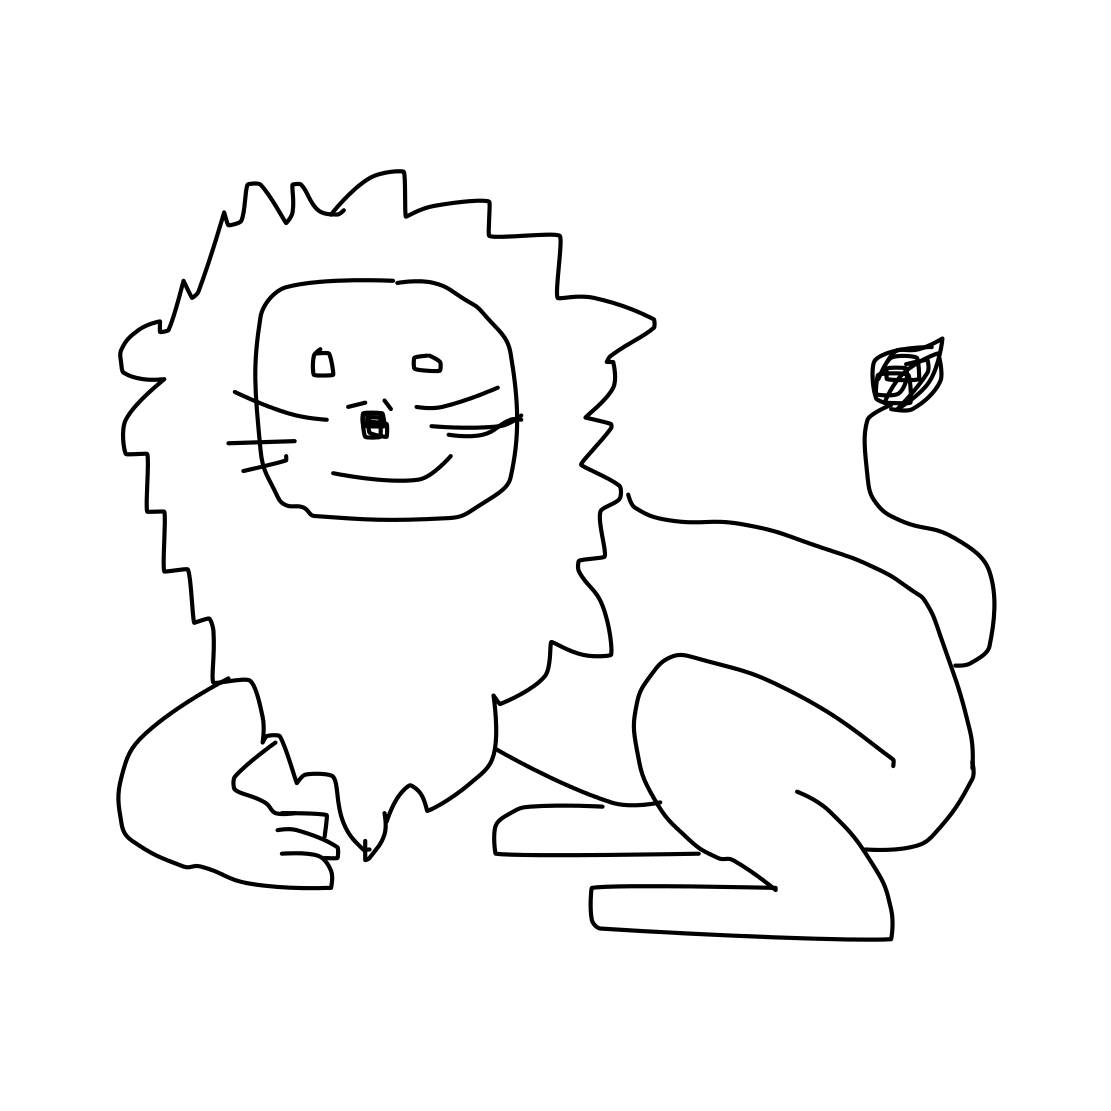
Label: lion